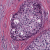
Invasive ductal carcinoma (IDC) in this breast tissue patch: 0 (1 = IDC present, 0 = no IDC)